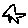
Label: star